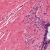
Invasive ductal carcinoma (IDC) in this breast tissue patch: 0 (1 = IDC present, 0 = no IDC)